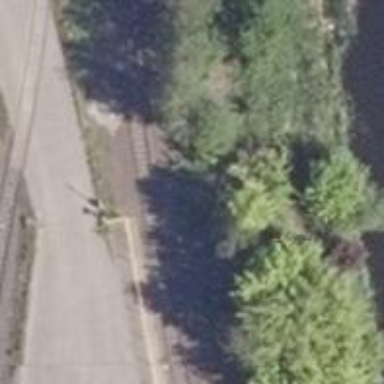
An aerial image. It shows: Rail spur service.